Current action and preconditions to check: path_clear

Your task: For each precondition in the list above, predict whether it will hold at this action.

Consider the current scene as observed from the mobile robot's camera, and analyze the predicted future states of all dynamic agents (e.g., people, animals, vehicles, or any moving entities) within the NEXT SECOND.

IMPORTANT: Only answer "very likely" if you are absolutely certain—based on strong, clear evidence—that a dynamic agent will violate the precondition in the predicted future state. Do NOT answer "very likely" for unlikely, ambiguous, or low-probability risks.

Ask yourself for each precondition: Is there a high probability, with clear and convincing evidence, that the predicted future states of any dynamic agent will interfere with the predicted future state of the currently executing action within the NEXT SECOND, causing that precondition to fail?

Assess the risk level based on these predictions. Use "likely" or "very likely" if motions create a clear risk of interference.

Use "neutral" or "improbable" if agents are nearby but their predicted paths are clearly diverging or non-conflicting.

Failure Risk Categories: "very improbable", "improbable", "neutral", "likely", "very likely"

Answer Format: Output ONLY the probability_of_failure value from these categories: "very improbable", "improbable", "neutral", "likely", "very likely"

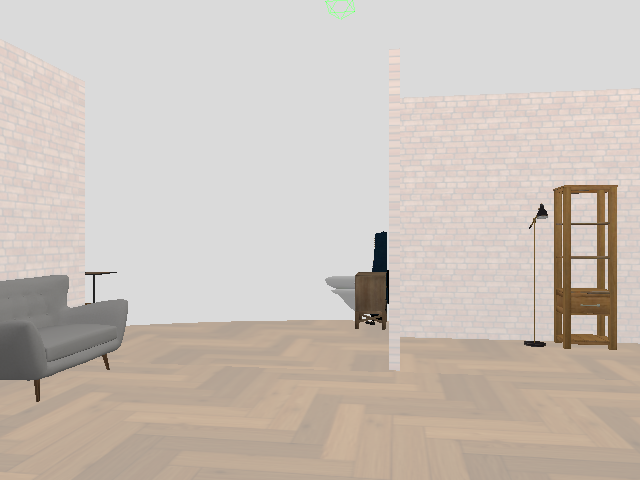

Answer: very improbable